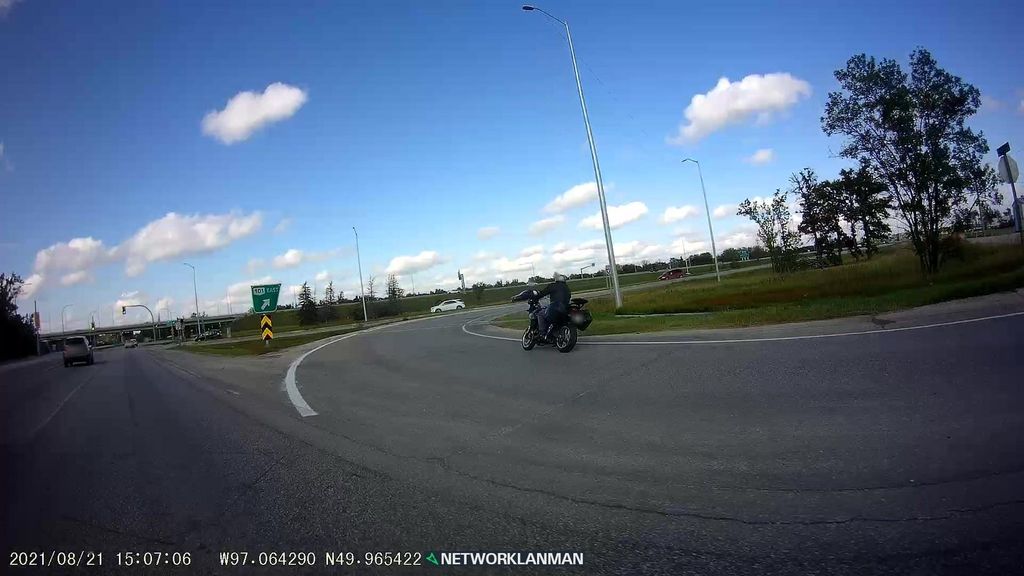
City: winnipeg